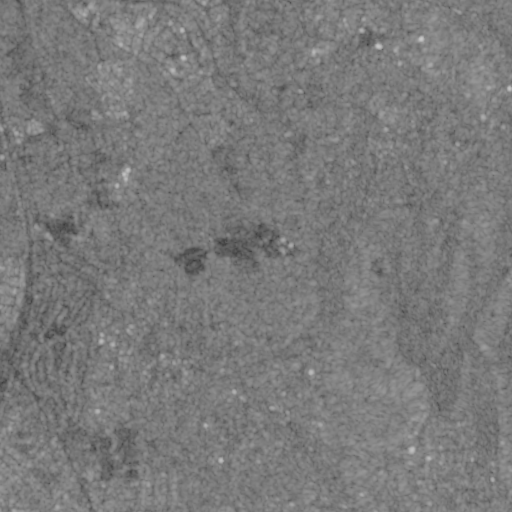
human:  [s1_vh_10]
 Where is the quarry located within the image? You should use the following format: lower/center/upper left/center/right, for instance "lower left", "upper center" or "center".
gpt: The quarry is located in the center right of the image.
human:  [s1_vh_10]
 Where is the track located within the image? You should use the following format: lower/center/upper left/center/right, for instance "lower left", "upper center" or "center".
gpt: There is no track in the image.

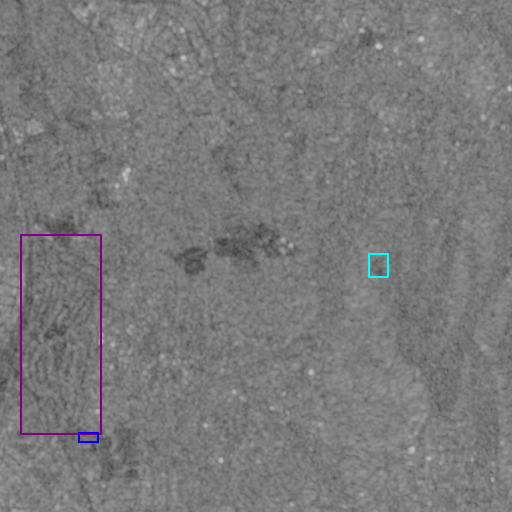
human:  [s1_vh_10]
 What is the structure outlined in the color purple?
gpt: The structure outlined in purple is a park.
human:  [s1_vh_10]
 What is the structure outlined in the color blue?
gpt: The structure outlined in blue is a parking lot.
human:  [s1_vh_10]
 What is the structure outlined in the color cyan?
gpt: The structure outlined in cyan is a quarry.
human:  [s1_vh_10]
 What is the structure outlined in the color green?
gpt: There is no green outline.